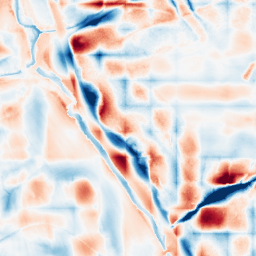
Category: wavelet
Decomposition family: wavelet_biorthogonal
Decomposition parameters: wavelet: bior2.4
level: 5
Upsampling method: regularized
Upsampling parameters: scale: 4
lambda_reg: 0.01
Upsampling scale: 4